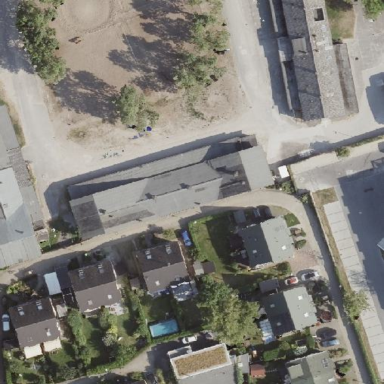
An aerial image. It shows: Stable.